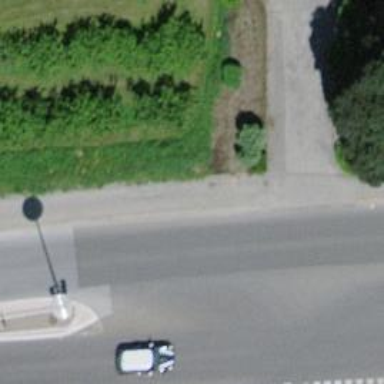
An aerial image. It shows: Hedge acting as barrier.